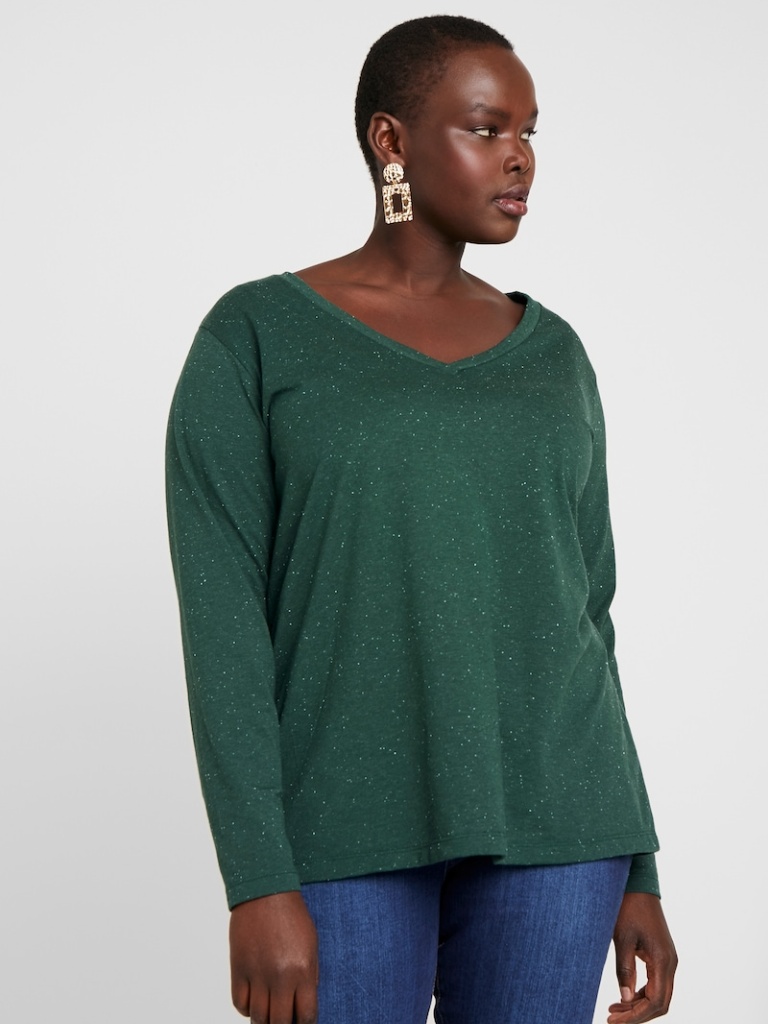
knit relaxed a long-sleeved with the sleeves down hip length Untucked v-neck sweater